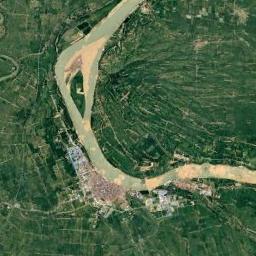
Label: river